Question: I have a treepanel and i try to get node when i selected like <URL>
'''
Ext.create('Ext.tree.Panel', {
title: 'Simple Tree',
width: 200,
height: 200,
store: store,
rootVisible: false,
dockedItems: [{
xtype: 'toolbar',
items: {
text: 'Get Selected nodes',
handler: function(){
var s = this.up('panel').getSelectionModel().getSelection();
if (s[0])
alert(s[0].data.text + ' was selected');
else alert('no selected');
}
}
}],
renderTo: Ext.getBody()
});
'''
But If u follow below step u will see bug.
step1: run code and click 'get selected nodes' u will get correct alert is 'no selected'
step2: Double click in 'homework' node and click 'get selected nodes' u will see

But i see that node's not selected? How to fix that thanks
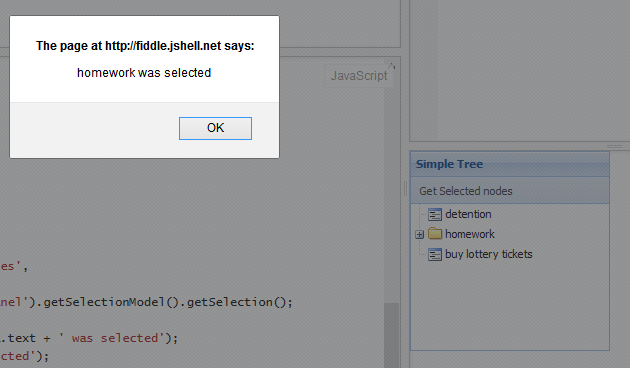
Answer: Actually, the 'homework' node and selected. There's no reason that double-clicking it should deselect it.
The bug is that the fact that this node is selected is not correctly represented visually. Clearly a bug.
It has been fixed by Sencha in Ext4.2. See <URL>; I've just changed the version to 4.2.0 and there's nothing surprising going on...
So, to answer your very question, I'd say that in order to fix it, you just have to upgrade to the last version. I advice against the very last 4.2.1 that introduces several new bugs, but rather for the 4.2.0.x.
Now, here's some code, because I am forced by SO to post some in order to be allowed to link to the fiddle:
'''
// Same code as you
Ext.onReady(function () {
var store = Ext.create('Ext.data.TreeStore', {
fields: [
{name: 'id', type: 'string'},
{name: 'text', type: 'string'},
{name: 'selected', type: 'string'}
],
root: {
expanded: true,
id: '0',
children: [{
text: "detention",
id: '1',
leaf: true
}, {
text: "homework",
id: '2',
expanded: true,
children: [{
id: '3',
text: "book report",
leaf: true
}, {
id: '4',
text: "alegrbra",
leaf: true,
selected: 'true'
}]
}, {
id: '5',
text: "buy lottery tickets",
leaf: true
}]
}
});
Ext.create('Ext.tree.Panel', {
title: 'Simple Tree',
width: 200,
height: 200,
store: store,
rootVisible: false,
dockedItems: [{
xtype: 'toolbar',
items: {
text: 'Get Selected nodes',
handler: function(){
var s = this.up('panel').getSelectionModel().getSelection();
if (s[0])
alert(s[0].data.text + ' was selected');
else alert('no selected');
}
}
}],
renderTo: Ext.getBody()
});
});
'''